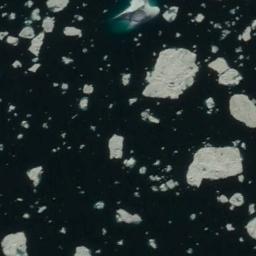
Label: sea_ice